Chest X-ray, AP view. Patient: 62 years old, sex M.
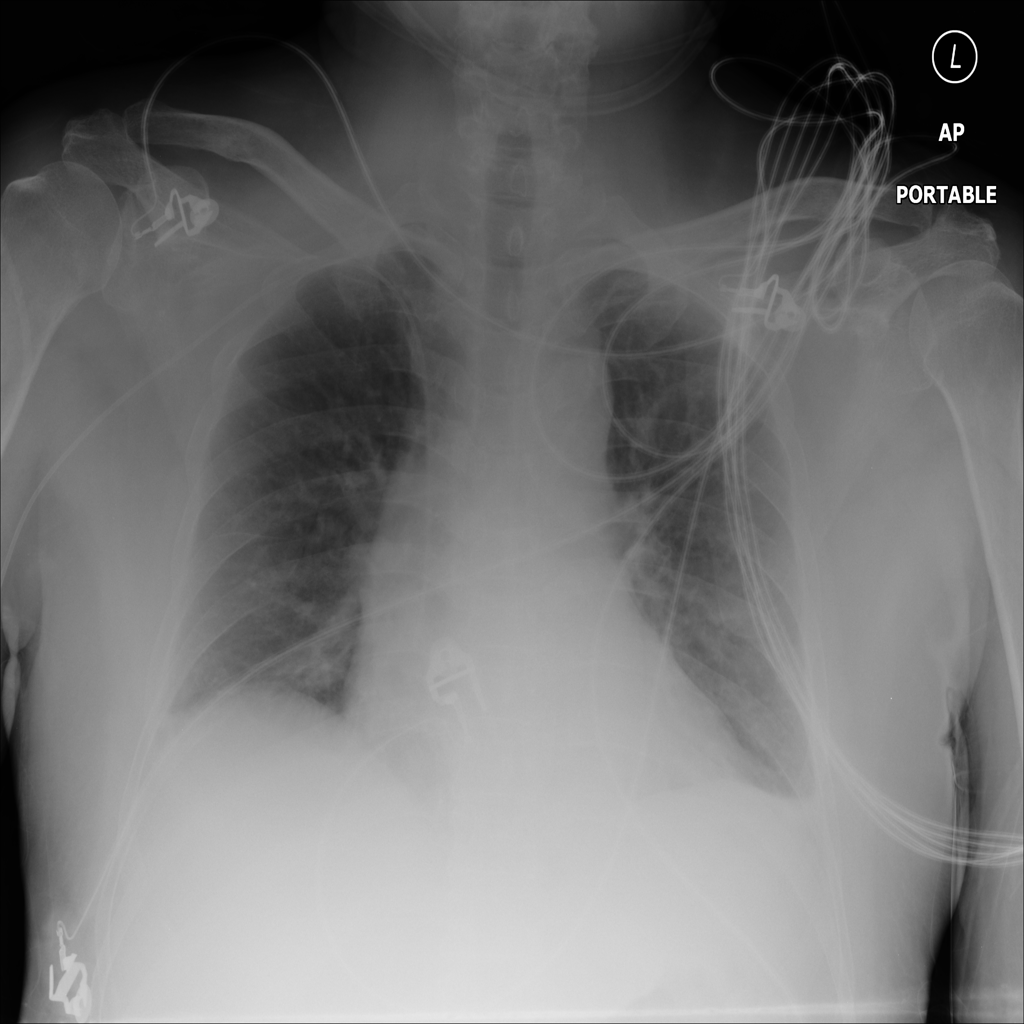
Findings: Atelectasis, Edema